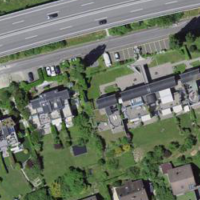
EUNIS habitat code: 57
Species observed at this site:
Cotinus coggygria